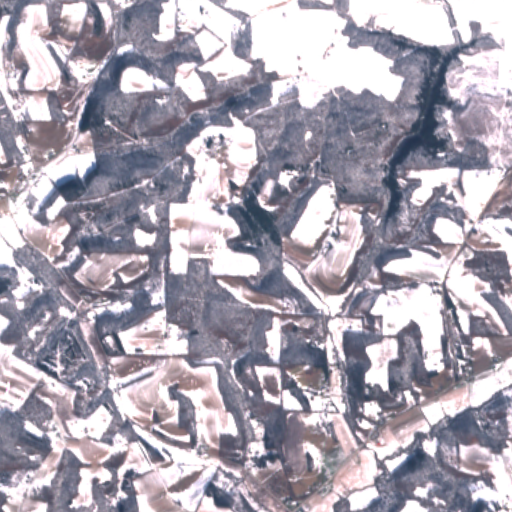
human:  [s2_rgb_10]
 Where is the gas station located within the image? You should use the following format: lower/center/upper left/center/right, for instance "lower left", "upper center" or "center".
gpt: The gas station is located in the lower right of the image.
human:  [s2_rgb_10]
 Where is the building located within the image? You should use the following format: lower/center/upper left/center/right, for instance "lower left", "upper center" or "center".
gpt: The building is located in the lower center of the image.
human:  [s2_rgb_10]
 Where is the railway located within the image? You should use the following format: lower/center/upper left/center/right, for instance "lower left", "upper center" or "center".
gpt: The railway is located in the upper left of the image.
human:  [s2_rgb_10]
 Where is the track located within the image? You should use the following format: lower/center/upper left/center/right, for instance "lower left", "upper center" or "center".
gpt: There is no track in the image.